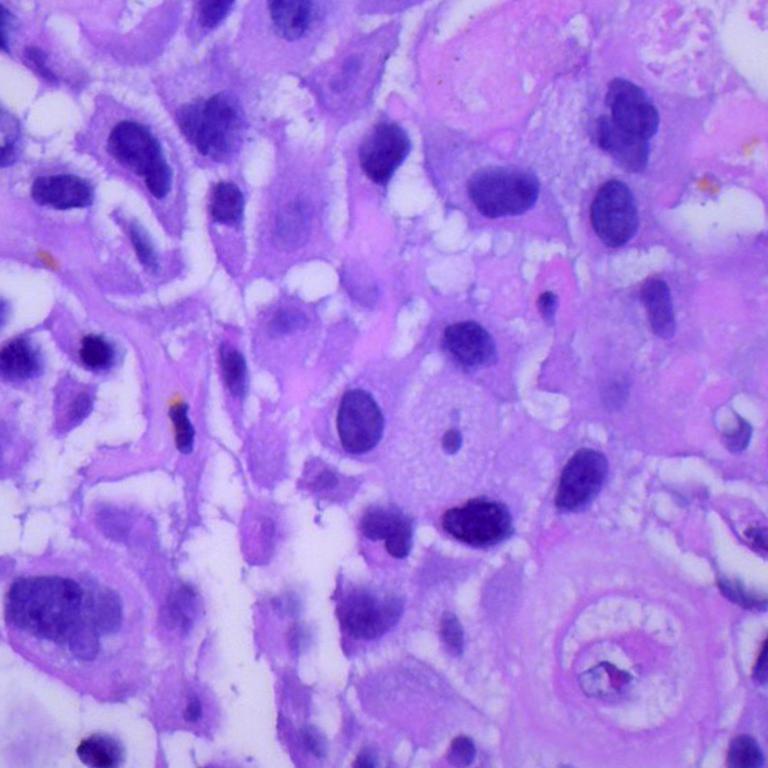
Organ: lung
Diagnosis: squamous carcinomas